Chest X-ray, PA view. Patient: 14 years old, sex F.
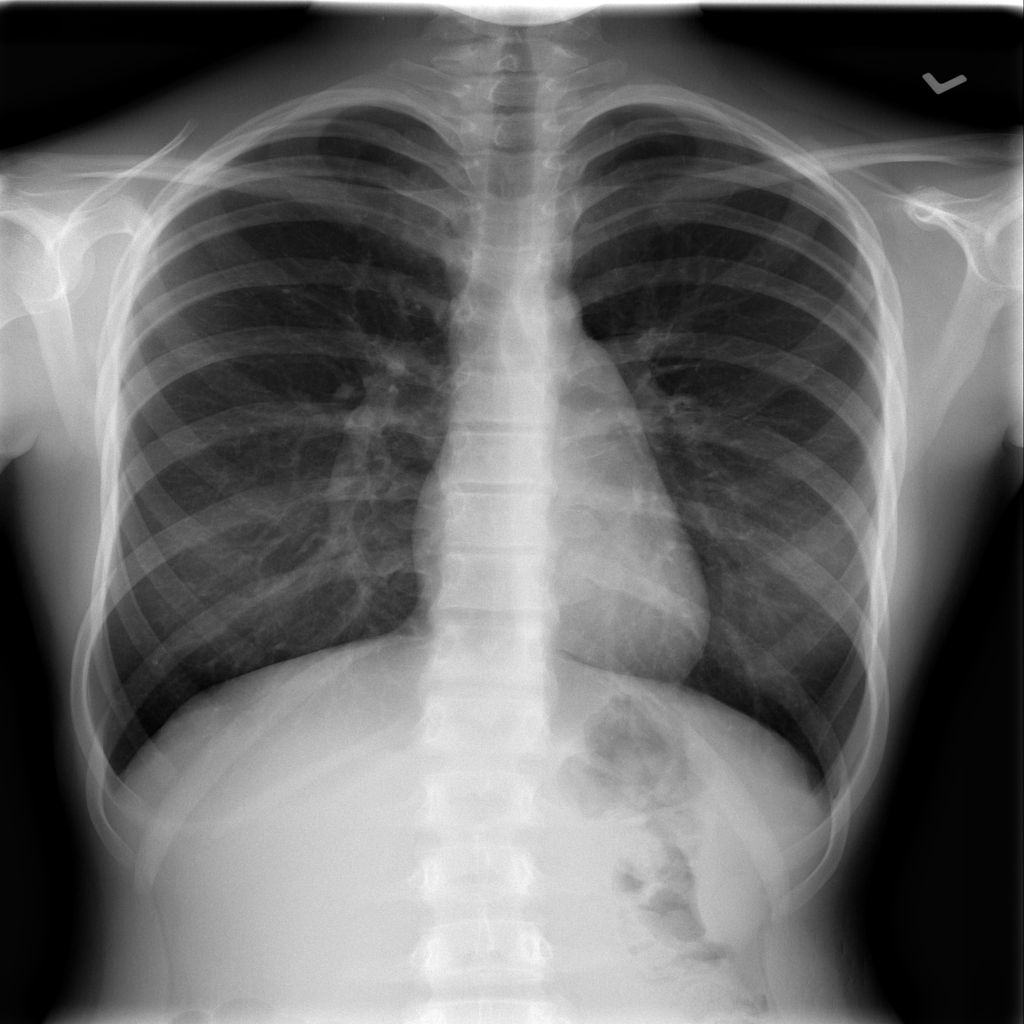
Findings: No Finding